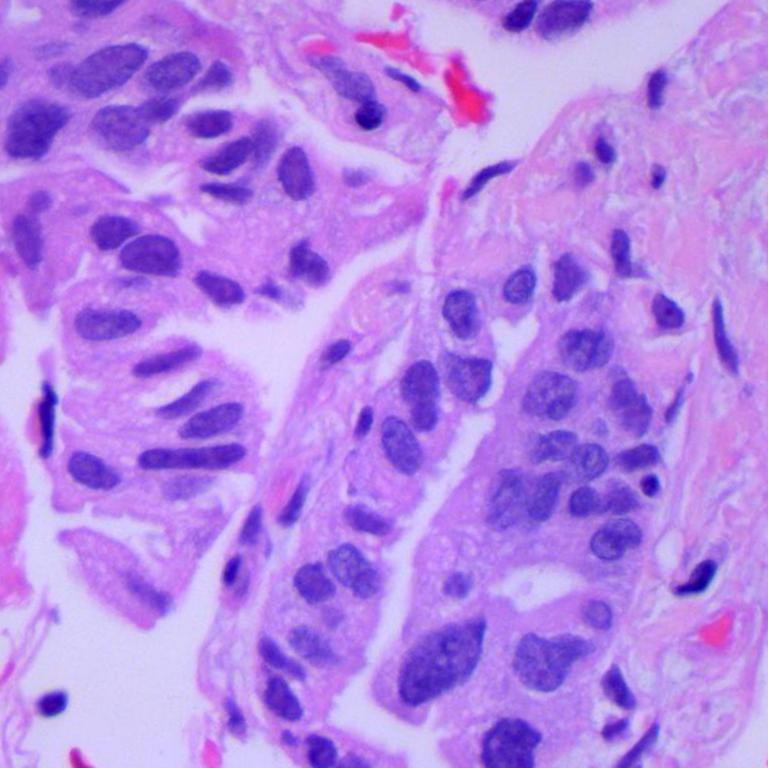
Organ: lung
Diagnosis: adenocarcinomas